Interaction volume radius: 5 \u00c5
Interaction volume height: 15 \u00c5
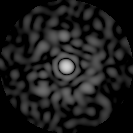
Disorder parameter: 0.8427